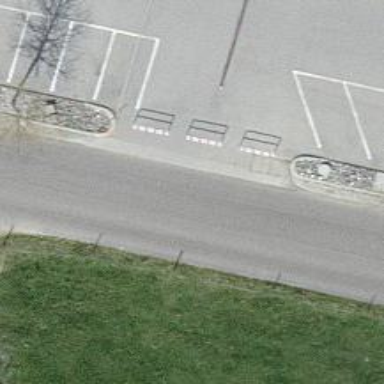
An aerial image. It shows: Cycle barrier.